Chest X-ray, PA view. Patient: 46 years old, sex M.
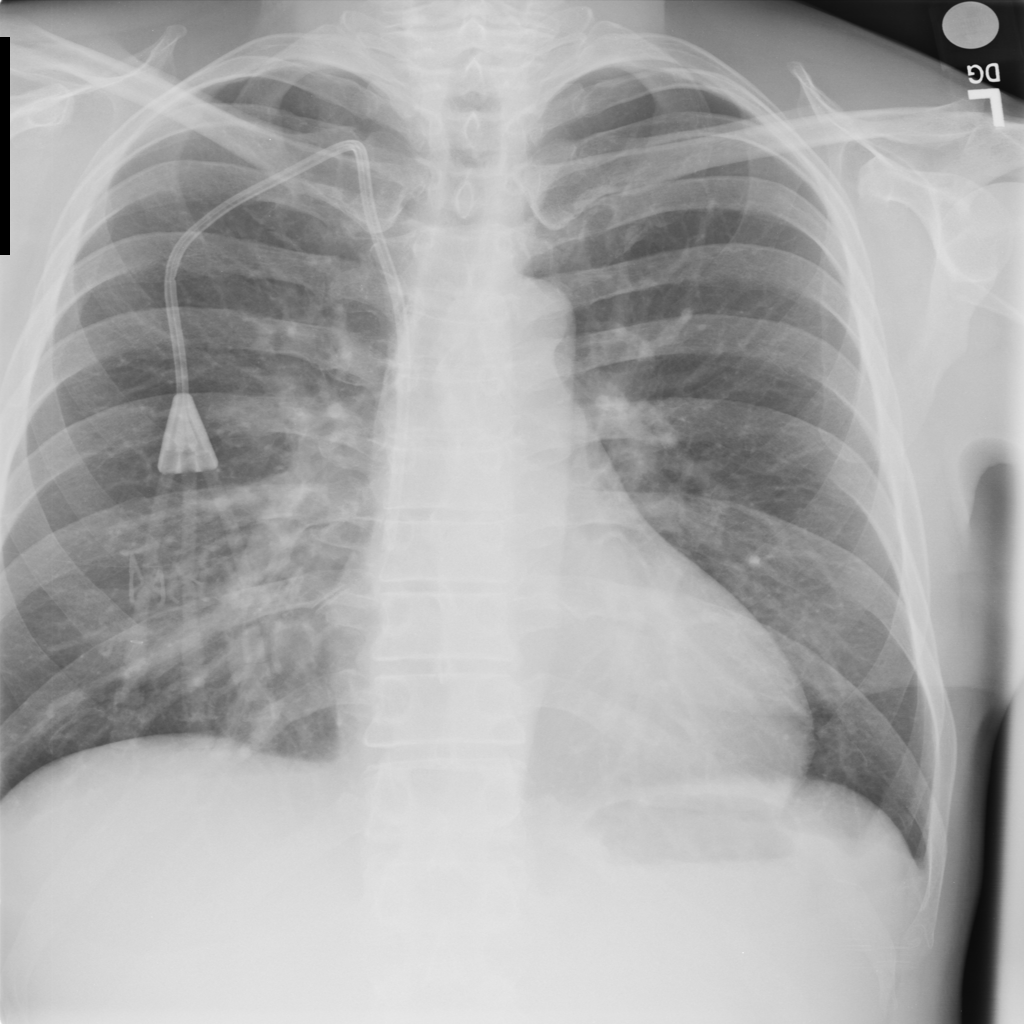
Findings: No Finding